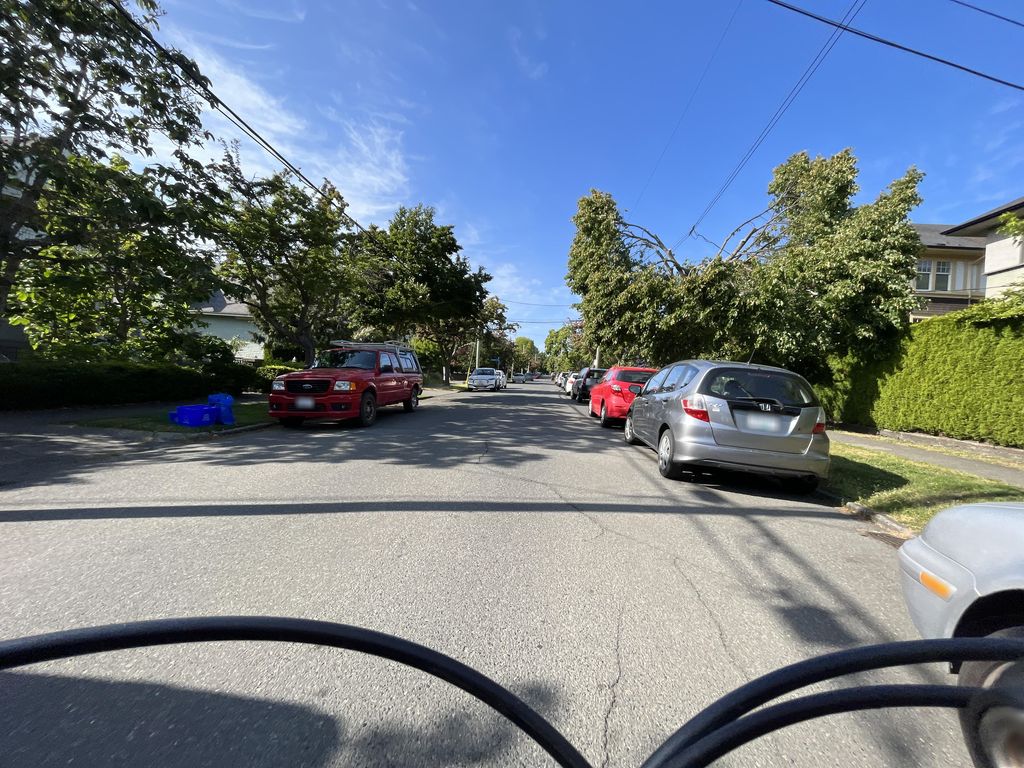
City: victoria